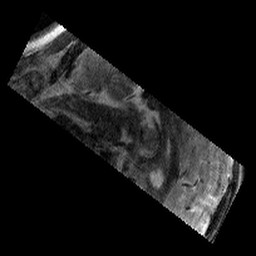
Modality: T2w
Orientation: sagittal
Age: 13
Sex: male
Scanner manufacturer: siemens
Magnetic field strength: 3 T
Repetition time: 8.46 s
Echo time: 0.067 s